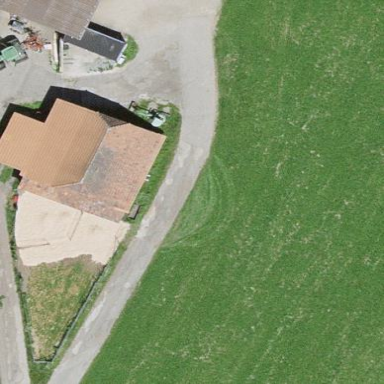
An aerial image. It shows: Rural barn.